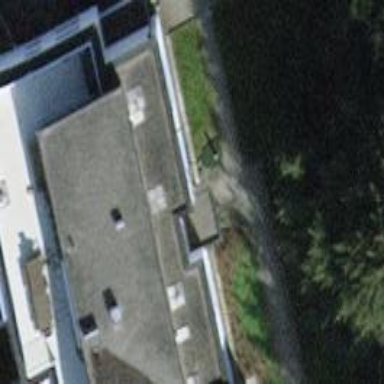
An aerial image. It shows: The building has flat roof that is oriented across.